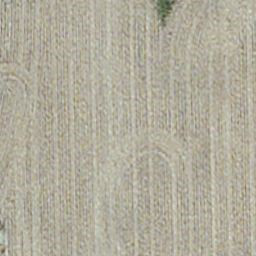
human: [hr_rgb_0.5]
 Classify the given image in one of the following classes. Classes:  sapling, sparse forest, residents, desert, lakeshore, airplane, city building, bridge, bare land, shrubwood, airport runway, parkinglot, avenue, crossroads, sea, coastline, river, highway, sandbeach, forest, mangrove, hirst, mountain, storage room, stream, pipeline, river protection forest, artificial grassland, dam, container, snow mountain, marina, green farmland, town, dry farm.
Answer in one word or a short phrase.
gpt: dry farm